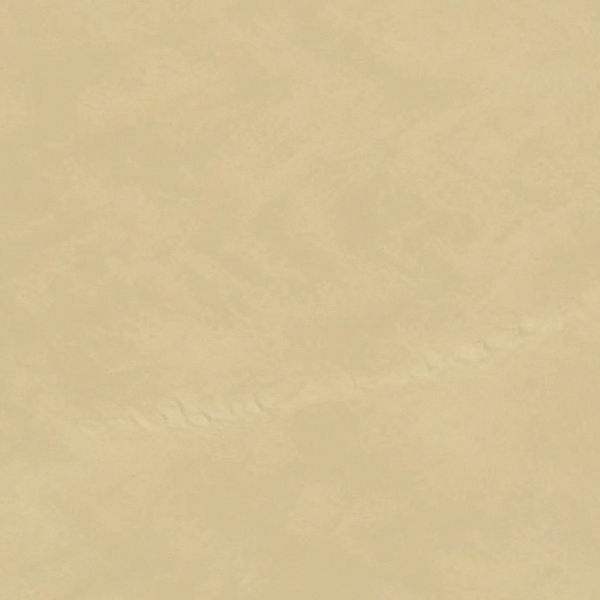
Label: Desert